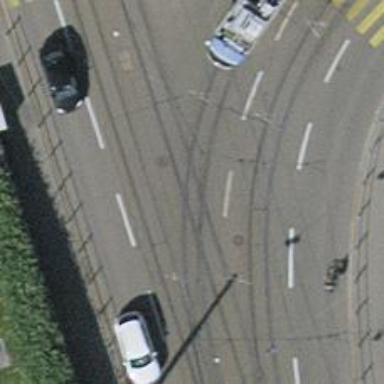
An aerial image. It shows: Railway crossing.